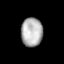
Tissue: lung
Cell type: Endothelial cells
Senescence score: 0.6607
Nuclear area (px): 609
Mean DAPI intensity: 176.366